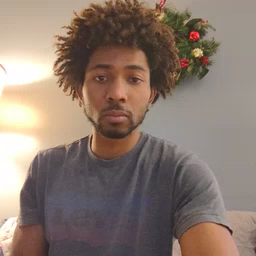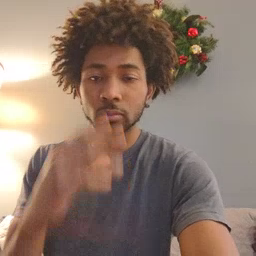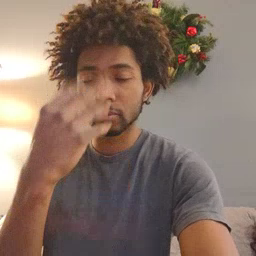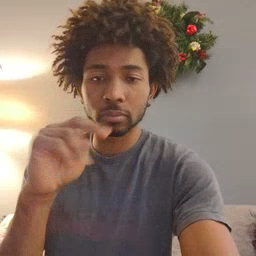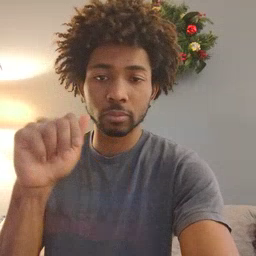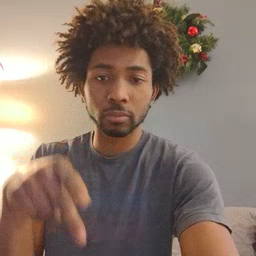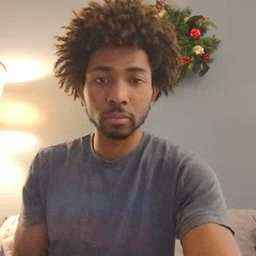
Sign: nap